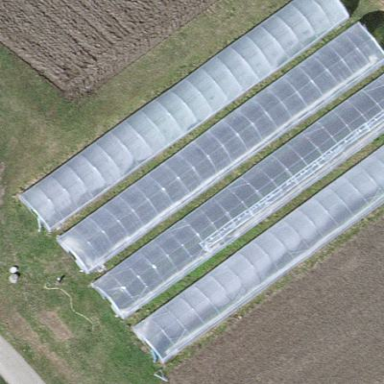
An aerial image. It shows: Greenhouse.